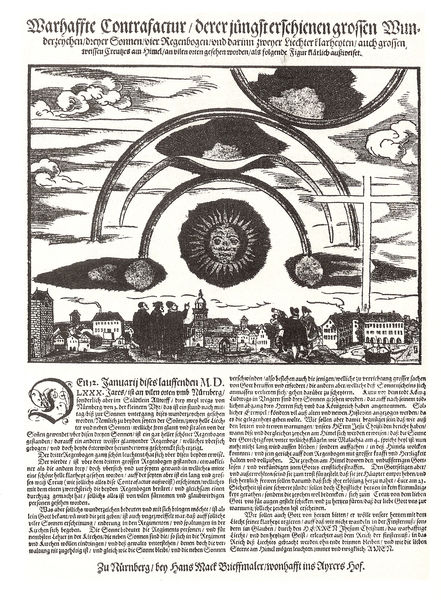
Titel: Drei Sonnen über Altdorf
Institution: (Seriendruck)
Schlagwörter: dunkel, gruppe, himmel, weiß, wolken, landschaft, menschen, stadt, fenster, grau, hell, männer, raum, schwarz, gebäude, haus, schloss, wolke, rahmen, tod, bild, gesten, häuser, kirche, rauch, sonne, kamin, schornstein, turm, holzschnitt, schrift, bilder, papier, ansicht, bogen, ort, vedute, grafik, graphik, spalten, hof, beobachter, sturm, wetter, streifen, deutsch, warten, kirchen, bögen, buch, kreuz, türme, strahlen, druck, stich, titel, seite, illustration, schwarzweiß, text, zeitung, buchstabe, kreise, initiale, überschrift, kugeln, buchdruck, untertitel, rustika, prediger, bahn, erscheinung, geistliche, himel, wei?, zeilen, kupferstich, fraktur, altdeutsch, nürnberg, kapitel, latein, regenbogen, hochhaus, wunder, druckschrift, astrologie, astronomie, majuskel, kosmos, sonnenfinsternis, chronik, schwaqrz, popen, planeten, erwarten, sinne, himmelskörper, sternkunde, olaneten